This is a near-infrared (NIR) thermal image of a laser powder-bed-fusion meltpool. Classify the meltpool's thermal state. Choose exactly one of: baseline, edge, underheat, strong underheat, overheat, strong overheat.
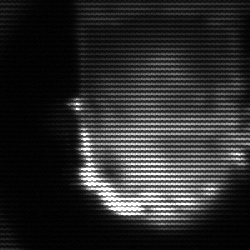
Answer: baseline